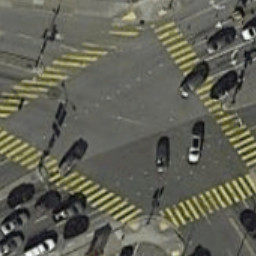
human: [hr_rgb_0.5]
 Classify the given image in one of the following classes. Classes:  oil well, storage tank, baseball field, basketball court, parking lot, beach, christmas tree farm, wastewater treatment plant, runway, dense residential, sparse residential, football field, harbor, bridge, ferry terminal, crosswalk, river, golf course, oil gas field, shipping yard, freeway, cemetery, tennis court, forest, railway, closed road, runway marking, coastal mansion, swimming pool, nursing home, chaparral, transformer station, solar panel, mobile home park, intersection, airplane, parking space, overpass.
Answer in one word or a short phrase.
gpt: crosswalk